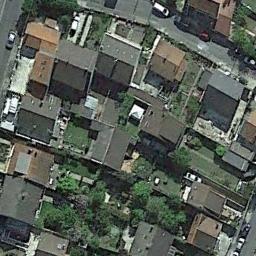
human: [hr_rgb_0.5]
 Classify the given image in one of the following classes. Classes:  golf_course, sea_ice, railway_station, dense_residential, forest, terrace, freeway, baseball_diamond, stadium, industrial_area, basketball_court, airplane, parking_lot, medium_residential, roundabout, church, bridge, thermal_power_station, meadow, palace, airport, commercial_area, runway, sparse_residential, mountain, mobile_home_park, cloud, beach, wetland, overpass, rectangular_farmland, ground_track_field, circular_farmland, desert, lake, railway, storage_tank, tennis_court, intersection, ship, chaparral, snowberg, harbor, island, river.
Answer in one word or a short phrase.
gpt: dense_residential